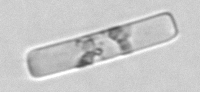
Label: Guinardia_delicatula